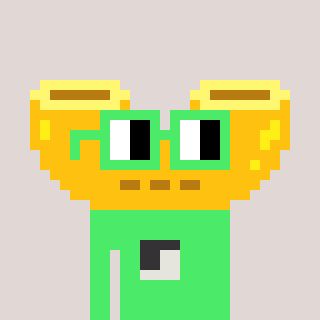
a pixel art character with square light green glasses, a macaroni-shaped head and a teal-colored body on a warm background